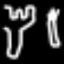
Label: fork